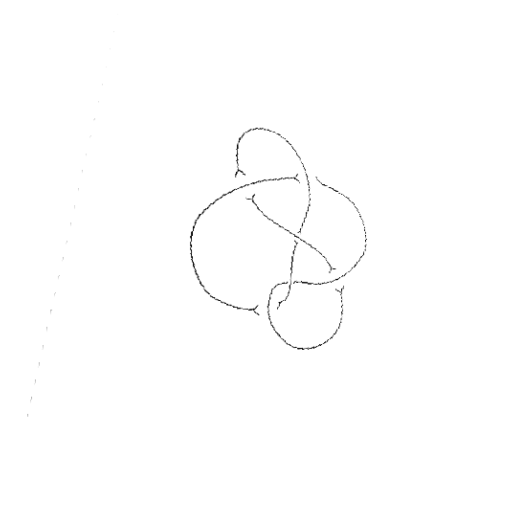
Crossing number: 6